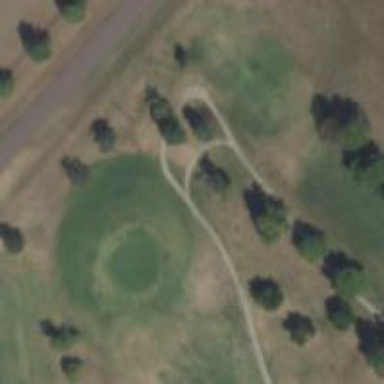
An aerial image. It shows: Golf hole.